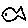
Label: fish